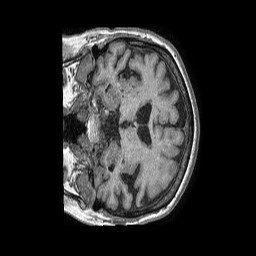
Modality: T1w
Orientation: coronal
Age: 76
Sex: female
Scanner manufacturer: philips
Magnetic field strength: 1.5 T
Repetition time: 0.007706 s
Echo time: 0.003587 s